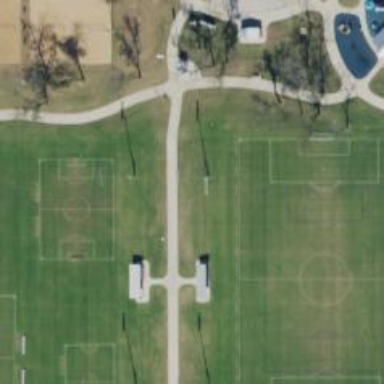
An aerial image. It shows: Soccer pitch for leisureland activities.